Interaction volume radius: 5 \u00c5
Interaction volume height: 10 \u00c5
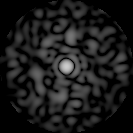
Disorder parameter: 0.865